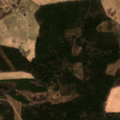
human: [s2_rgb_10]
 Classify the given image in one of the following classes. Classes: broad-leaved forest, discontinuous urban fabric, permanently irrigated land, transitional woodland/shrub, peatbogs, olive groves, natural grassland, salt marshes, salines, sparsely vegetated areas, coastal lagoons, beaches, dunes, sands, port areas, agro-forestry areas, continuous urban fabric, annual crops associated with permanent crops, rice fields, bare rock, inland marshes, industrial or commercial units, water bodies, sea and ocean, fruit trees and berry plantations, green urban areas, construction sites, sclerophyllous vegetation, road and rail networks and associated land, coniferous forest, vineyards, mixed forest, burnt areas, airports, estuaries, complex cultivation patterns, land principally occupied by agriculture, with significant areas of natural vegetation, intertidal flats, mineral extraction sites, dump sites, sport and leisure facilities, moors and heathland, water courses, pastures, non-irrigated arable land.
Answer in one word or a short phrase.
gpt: non-irrigated arable land, pastures, land principally occupied by agriculture, with significant areas of natural vegetation, coniferous forest, transitional woodland/shrub